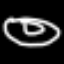
Label: donut